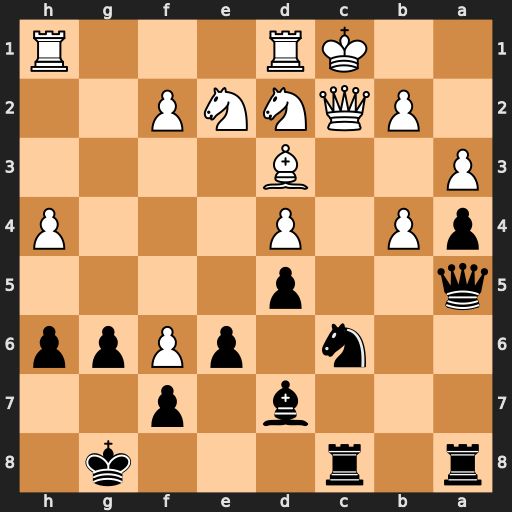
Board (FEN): r1r3k1/3b1p2/2n1pPpp/q2p4/pP1P3P/P2B4/1PQNNP2/2KR3R
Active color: b
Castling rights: -
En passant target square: -
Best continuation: Nxb4 axb4 Rxc2+